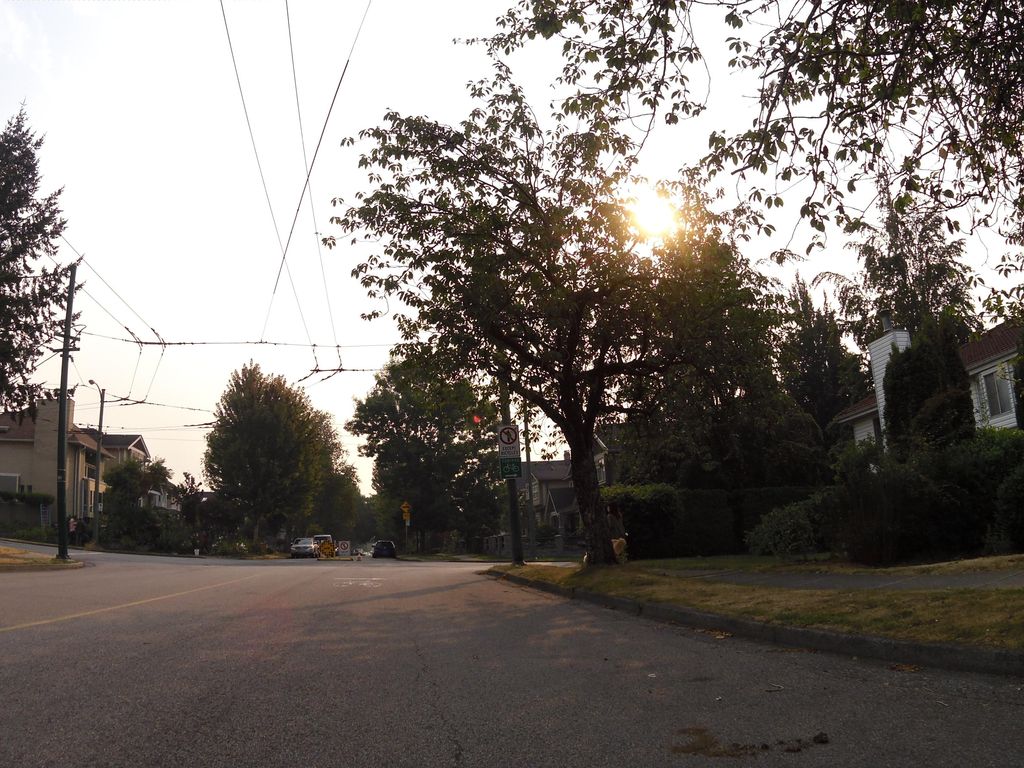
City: vancouver